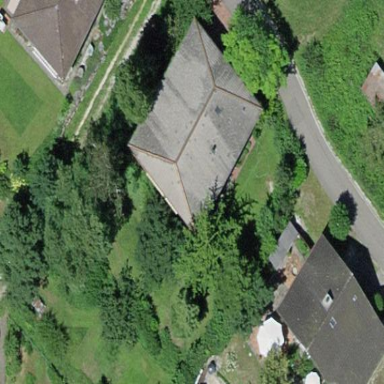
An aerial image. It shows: Building with tile roof.